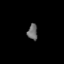
Tissue: lung
Cell type: Epithelial cells
Senescence score: 0.2331
Nuclear area (px): 153
Mean DAPI intensity: 108.065